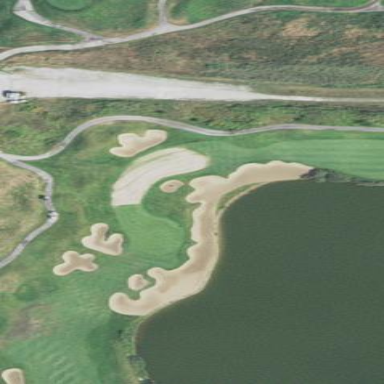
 natural feature used in the sport of golf."